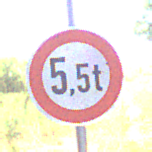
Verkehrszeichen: TatsaechlicheMasse
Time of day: Midday
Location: Roofed (Underpass)
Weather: Clear
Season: NotSpecified
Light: Natural